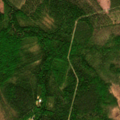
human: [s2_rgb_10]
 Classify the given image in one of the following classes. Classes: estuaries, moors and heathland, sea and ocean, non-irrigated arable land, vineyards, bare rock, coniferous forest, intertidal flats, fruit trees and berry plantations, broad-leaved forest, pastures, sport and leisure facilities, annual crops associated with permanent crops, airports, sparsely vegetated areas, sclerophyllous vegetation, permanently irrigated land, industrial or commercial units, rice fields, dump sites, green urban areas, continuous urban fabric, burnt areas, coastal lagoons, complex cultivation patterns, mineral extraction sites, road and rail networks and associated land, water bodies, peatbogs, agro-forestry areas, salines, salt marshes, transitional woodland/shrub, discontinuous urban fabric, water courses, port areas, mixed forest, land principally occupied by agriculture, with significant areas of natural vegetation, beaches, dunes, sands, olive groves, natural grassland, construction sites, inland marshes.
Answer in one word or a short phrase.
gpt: coniferous forest, mixed forest, peatbogs